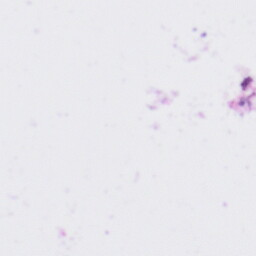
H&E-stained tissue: Tonsil